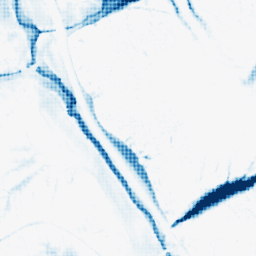
Category: morphological
Decomposition family: morphological_ellipse
Decomposition parameters: operation: closing
width: 30
height: 30
Upsampling method: sinc_hamming
Upsampling parameters: scale: 4
kernel_size: 4
Upsampling scale: 4